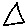
Label: triangle